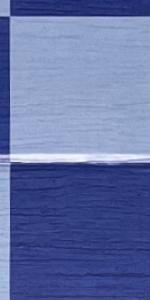
Label: Empty